Question: When I am drawing 'UIImage* image' on UIView using the below code, the image is mirrored horizontally. It is like that if I draw 4, it is drawing like this  ..
'''
CGRect rect = CGRectMake(x, y, imageWidth, imageHeight);
CGContextDrawImage((CGContextRef) g, rect, ((UIImage*)image).CGImage);
'''
That is the problem??? I am doing wrong??? or if somebody know how to fix it, please let me also know. I very appreciate that in advance.
Thanks a loooooooooot.
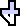
Answer: See: <URL>
Use '[image drawInRect:rect]' instead of 'CGContextDrawImage'.